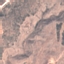
Label: HerbaceousVegetation